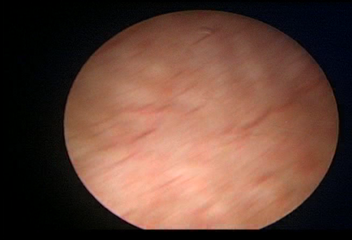
Modality: WLC
Class: Normal mucosa
Bladder cancer association: No